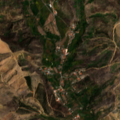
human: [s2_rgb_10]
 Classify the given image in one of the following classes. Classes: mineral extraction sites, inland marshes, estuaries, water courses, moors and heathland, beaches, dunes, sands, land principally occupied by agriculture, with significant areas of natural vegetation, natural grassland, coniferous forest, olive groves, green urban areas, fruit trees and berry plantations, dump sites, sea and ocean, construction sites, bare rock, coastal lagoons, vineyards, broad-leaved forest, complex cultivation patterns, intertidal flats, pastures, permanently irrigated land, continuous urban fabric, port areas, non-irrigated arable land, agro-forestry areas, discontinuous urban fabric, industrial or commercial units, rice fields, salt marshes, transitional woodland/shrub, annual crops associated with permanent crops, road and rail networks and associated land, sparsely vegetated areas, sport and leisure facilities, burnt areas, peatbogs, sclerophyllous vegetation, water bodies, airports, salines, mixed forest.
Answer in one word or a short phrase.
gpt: complex cultivation patterns, broad-leaved forest, transitional woodland/shrub